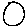
Label: circle